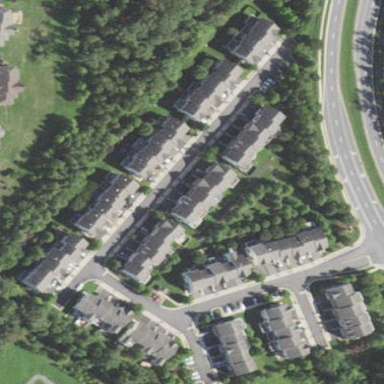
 creating serene atmosphere in the neighbourhood."